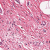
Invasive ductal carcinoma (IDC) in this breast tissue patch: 0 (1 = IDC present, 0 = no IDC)